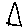
Label: triangle